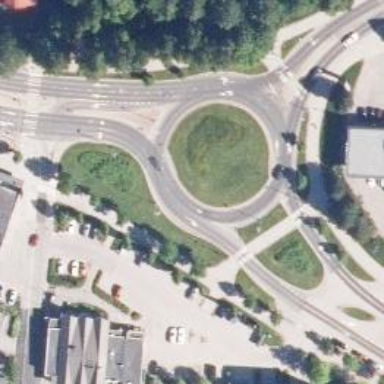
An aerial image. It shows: Secondary road with asphalt surface leading to roundabout.